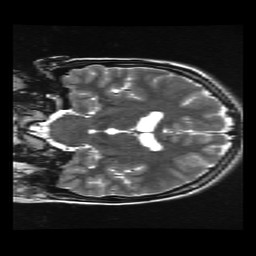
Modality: T2w
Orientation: coronal
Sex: female
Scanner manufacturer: ge
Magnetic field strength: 3 T
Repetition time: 5 s
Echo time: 0.1017 s